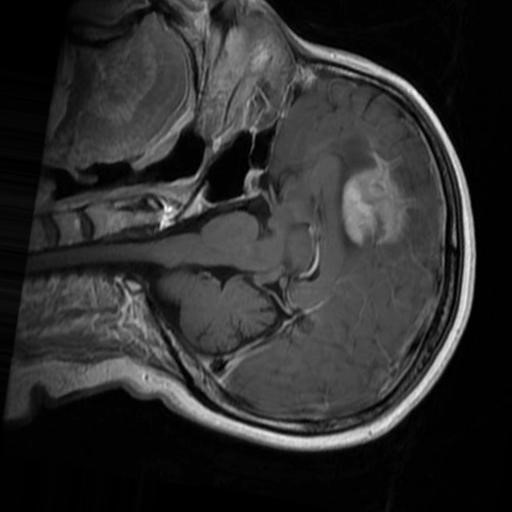
Label: brain_menin